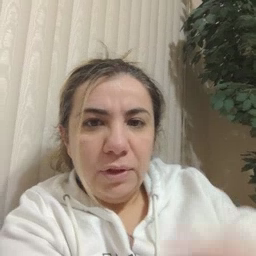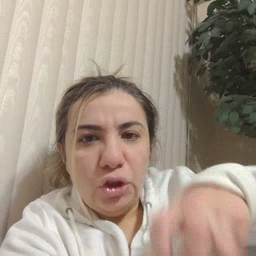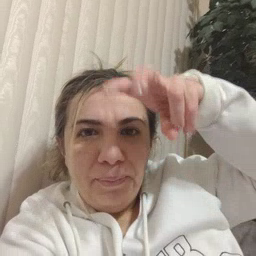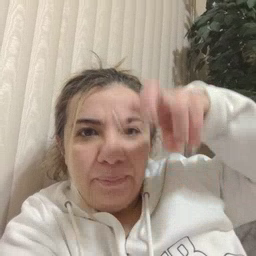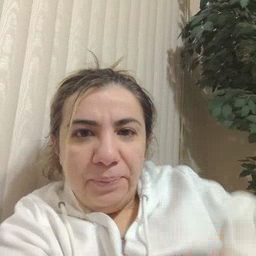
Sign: jump